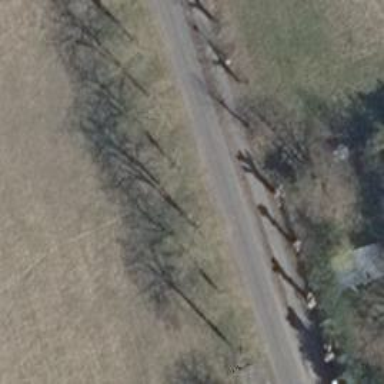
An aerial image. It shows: Avenue lined with trees.